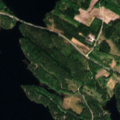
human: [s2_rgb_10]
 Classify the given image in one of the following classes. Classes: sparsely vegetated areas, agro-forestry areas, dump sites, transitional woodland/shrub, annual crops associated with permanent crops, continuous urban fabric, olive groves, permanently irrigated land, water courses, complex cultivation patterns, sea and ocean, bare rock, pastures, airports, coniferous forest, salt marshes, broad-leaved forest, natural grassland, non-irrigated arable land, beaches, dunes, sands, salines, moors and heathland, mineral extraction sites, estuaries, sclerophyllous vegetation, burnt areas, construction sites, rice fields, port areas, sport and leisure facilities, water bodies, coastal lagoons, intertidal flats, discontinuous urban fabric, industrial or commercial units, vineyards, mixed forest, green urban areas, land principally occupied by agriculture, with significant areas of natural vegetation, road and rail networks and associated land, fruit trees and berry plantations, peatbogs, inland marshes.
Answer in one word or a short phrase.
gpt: land principally occupied by agriculture, with significant areas of natural vegetation, coniferous forest, mixed forest, water bodies